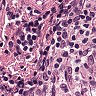
Metastatic tissue present: no